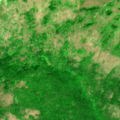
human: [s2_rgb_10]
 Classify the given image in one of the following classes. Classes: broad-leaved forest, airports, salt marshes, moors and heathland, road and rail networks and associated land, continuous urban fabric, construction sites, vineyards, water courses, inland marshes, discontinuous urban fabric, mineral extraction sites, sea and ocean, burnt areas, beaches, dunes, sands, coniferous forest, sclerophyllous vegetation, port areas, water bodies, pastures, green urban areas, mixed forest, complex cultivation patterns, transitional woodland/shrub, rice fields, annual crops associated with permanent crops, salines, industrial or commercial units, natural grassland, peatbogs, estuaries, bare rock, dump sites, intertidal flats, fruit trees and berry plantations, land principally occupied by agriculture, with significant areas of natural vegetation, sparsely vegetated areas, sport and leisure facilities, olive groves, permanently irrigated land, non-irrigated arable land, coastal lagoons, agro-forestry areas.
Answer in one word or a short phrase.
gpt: broad-leaved forest, natural grassland, transitional woodland/shrub